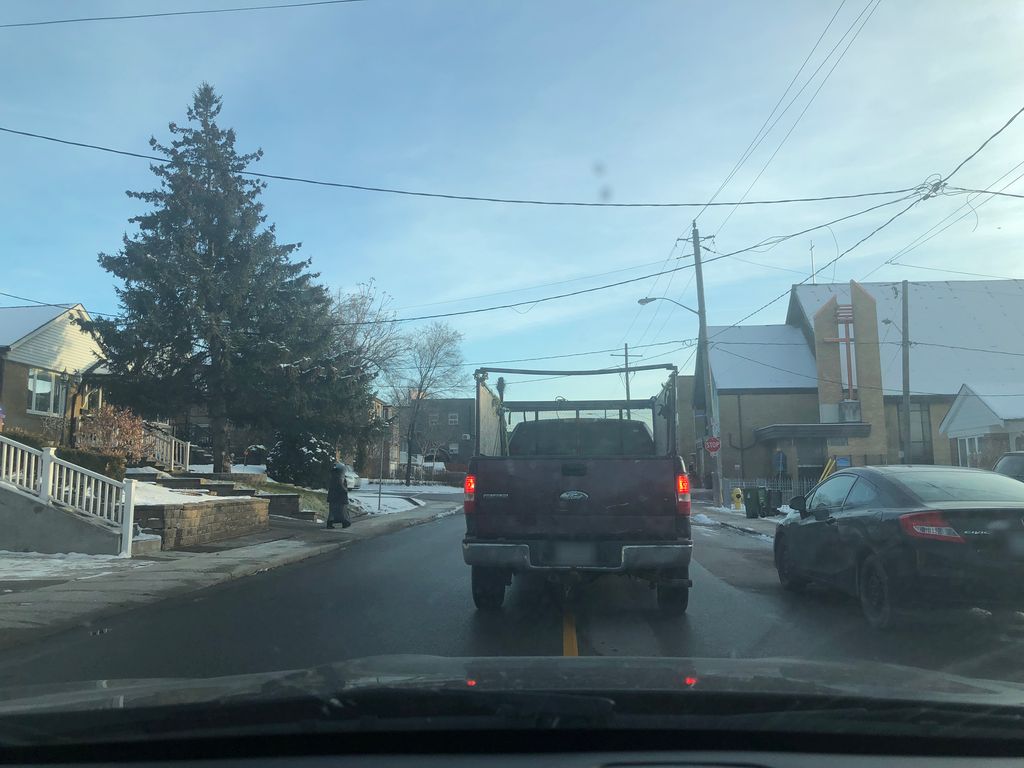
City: toronto